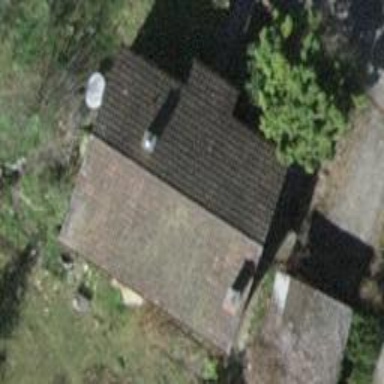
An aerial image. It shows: Detached building.